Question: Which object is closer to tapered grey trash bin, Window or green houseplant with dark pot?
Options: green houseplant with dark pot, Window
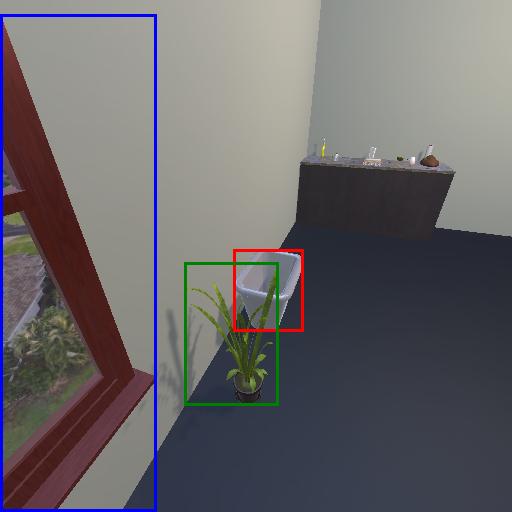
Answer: green houseplant with dark pot